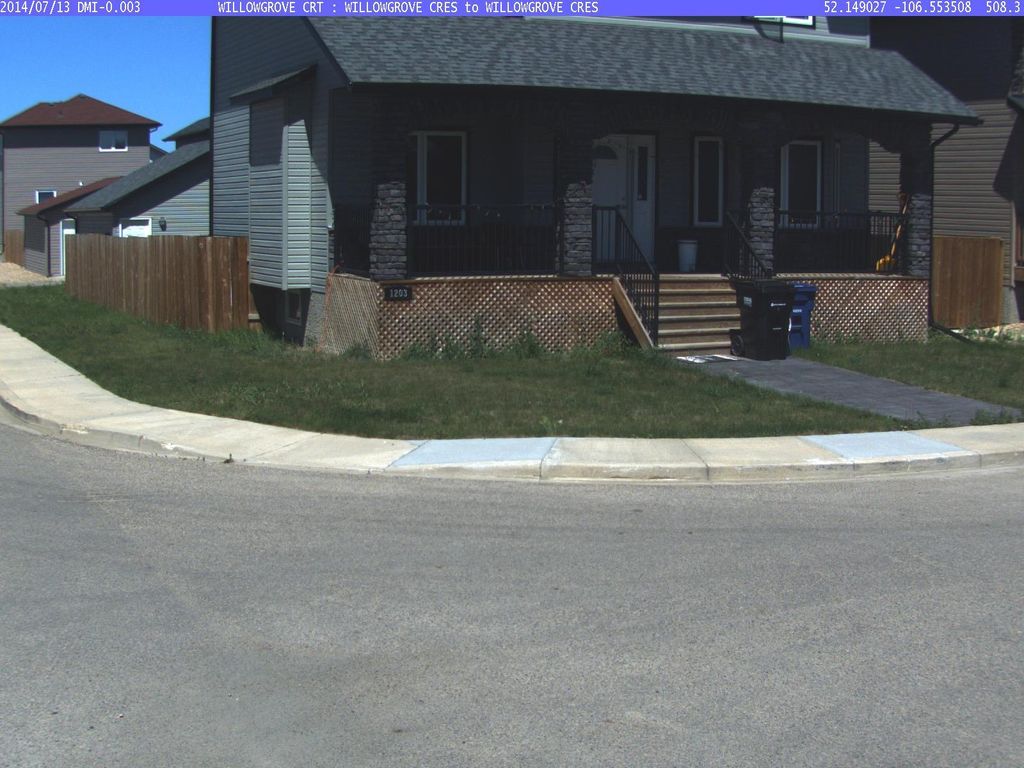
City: saskatoon